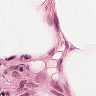
Metastatic tissue present: no